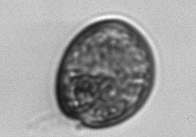
Label: Prorocentrum